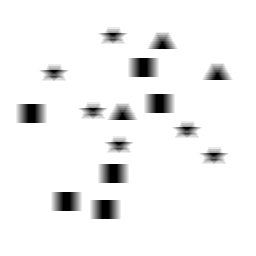
Squares: 6
Triangles: 3
Stars: 6
Total shapes: 15